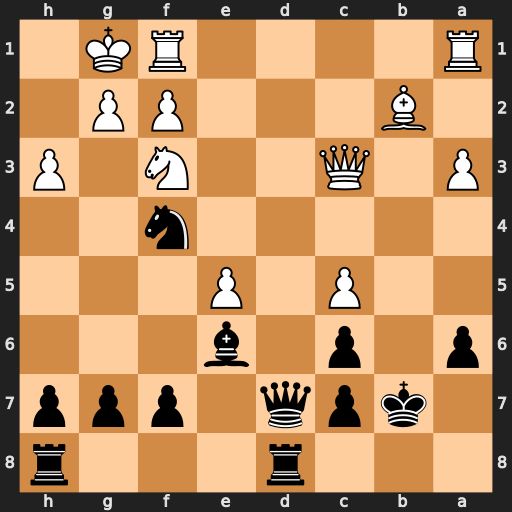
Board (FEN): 3r3r/1kpq1ppp/p1p1b3/2P1P3/5n2/P1Q2N1P/1B3PP1/R4RK1
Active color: b
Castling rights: -
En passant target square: -
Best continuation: Ne2+ Kh2 Nxc3